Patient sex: M
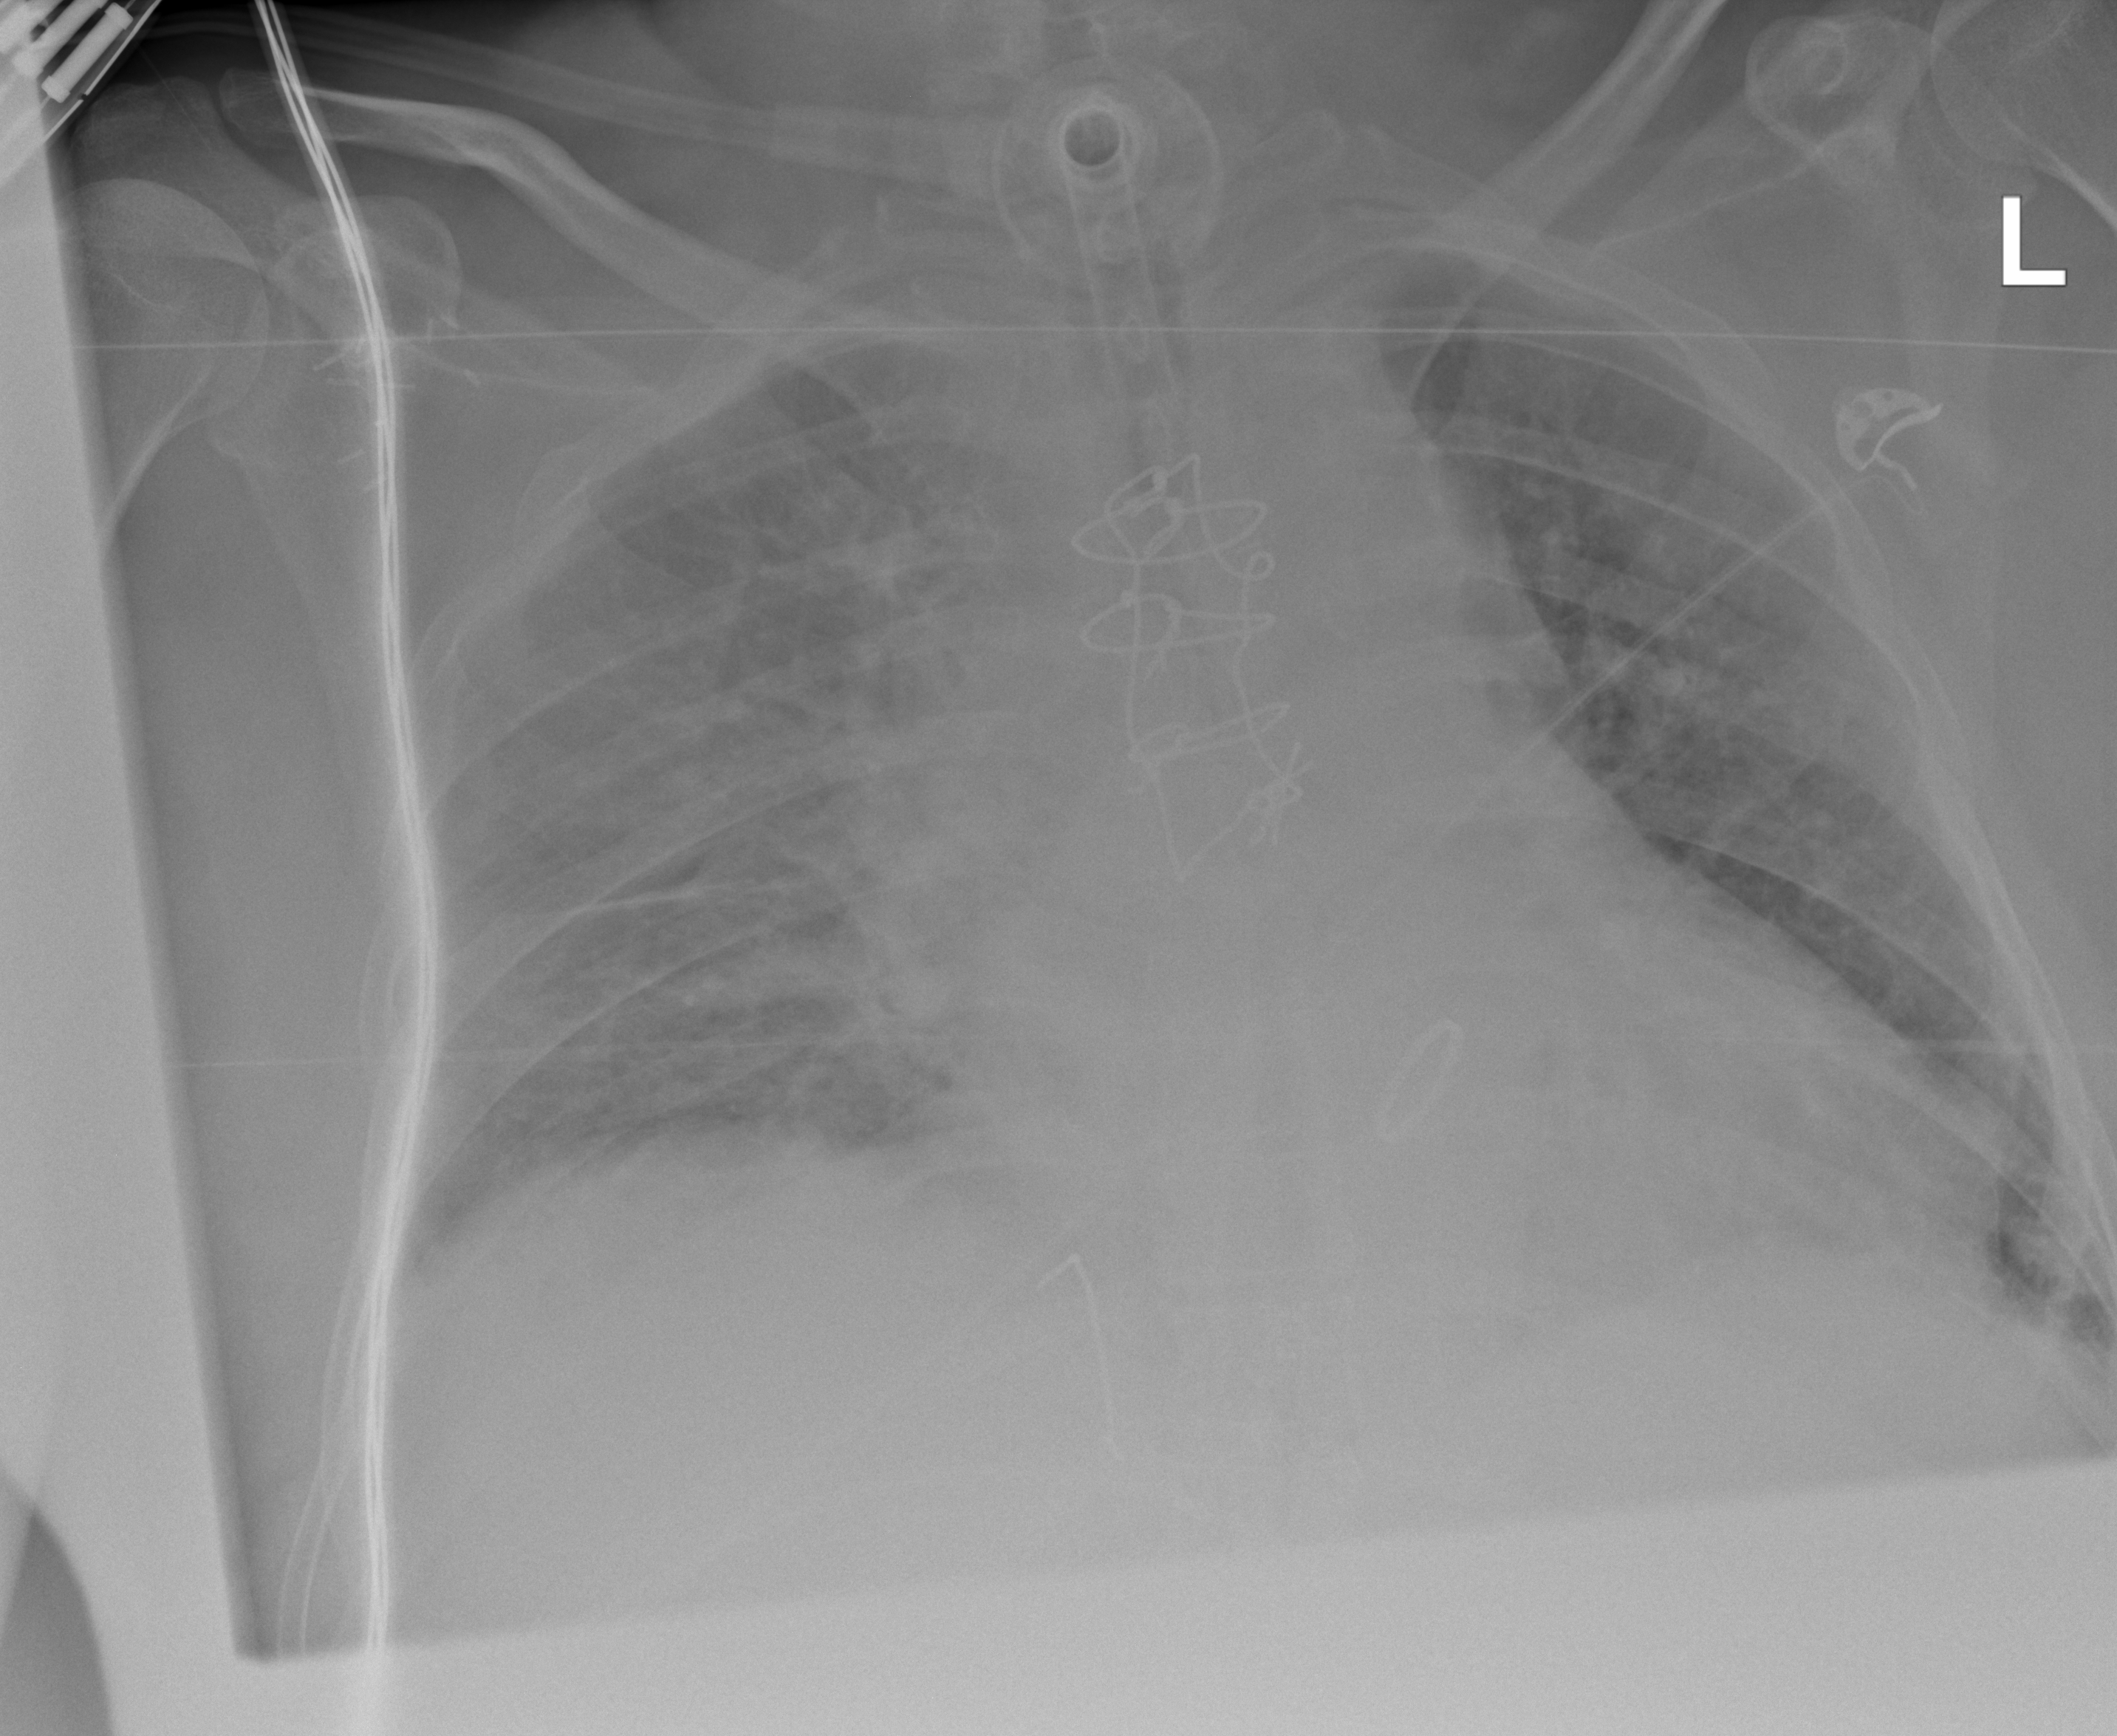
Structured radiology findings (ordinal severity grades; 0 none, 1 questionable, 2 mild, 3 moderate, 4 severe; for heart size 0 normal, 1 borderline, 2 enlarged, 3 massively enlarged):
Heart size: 2
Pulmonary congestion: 2
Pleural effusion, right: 2
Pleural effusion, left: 1
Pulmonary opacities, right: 2
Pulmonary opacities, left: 2
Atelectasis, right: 2
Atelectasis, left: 2